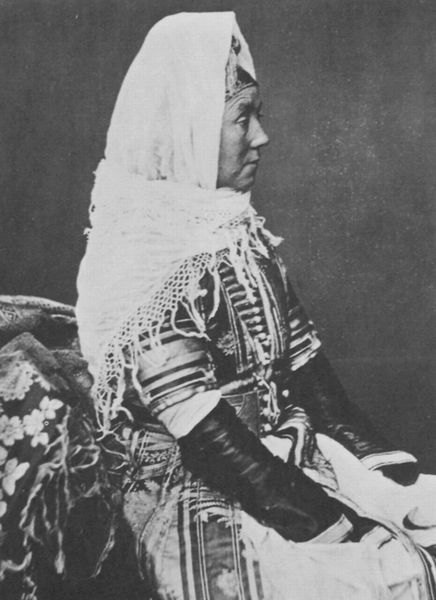
Titel: Abchasin vom Schwarzen Meer
Künstler: Russischer Photograph
Standort: Wien
Institution: Museum für Völkerkunde
Schlagwörter: hand, schatten, weiß, sitzen, blumen, frau, grau, handschuhe, hintergrund, hut, kleid, licht, nase, profil, rücken, schmuck, schwarz, blüte, blüten, dame, gürtel, schal, schleier, tuch, haube, mode, muster, ornament, alt, wand, gesicht, samt, spitze, ärmel, hände, portrait, porträt, fransen, gewand, halbfigur, kostüm, sessel, sitzend, stoff, tücher, decke, seide, kopfbedeckung, schürze, sofa, sitz, haltung, mieder, bäuerin, linien, grisaille, kissen, steif, kopftuch, gris, aufrecht, dekor, ornamente, gestreift, streifen, aufstützen, kniestück, bauer, gauguin, foto, fotografie, photographie, südsee, diwan, blumenmuster, asien, schwarz-weiss, blanc, ketten, kopfputz, tracht, armreif, leder, assis, ärmelschoner, femme, stulpen, baumwolle, geometrie, gewebt, türkei, grossmutter, osten, tradition, russisch, costume, decken, brauchtum, indianer, folklore, ungarn, armreife, tibet, noire, kasachstan, streifne, russin, volkstracht, russischer fotograph, völkerschau, inuit, ethnographie, orenament, klöppeln, kurdin, arme hände, bauerin, fremdheit, häkelarbeit, häkelei, klöppelarbeit, klöppelei, kurdistan, oberkörber, philipienen, slawin, stckerei, ukrainerin, ungarisch